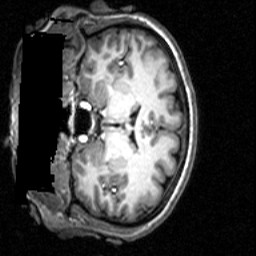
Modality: T1w
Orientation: coronal
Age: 29
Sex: female